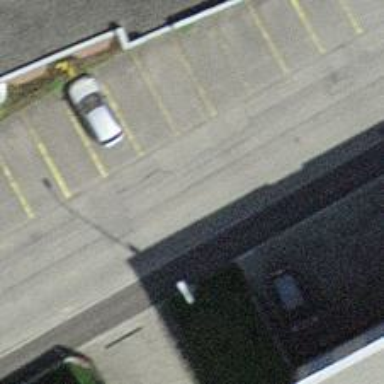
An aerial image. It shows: Residential road with asphalt surface. Perpendicular parking lane on the left side.